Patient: sex M, age 71
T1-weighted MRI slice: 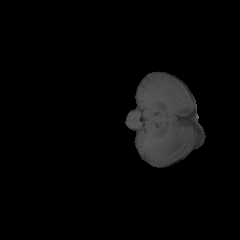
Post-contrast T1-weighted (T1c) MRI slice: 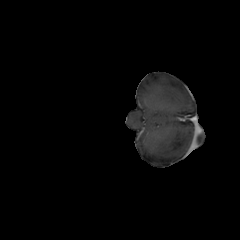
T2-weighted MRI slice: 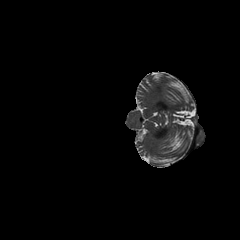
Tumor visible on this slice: no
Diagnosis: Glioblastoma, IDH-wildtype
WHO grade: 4